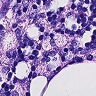
Metastatic tissue present: no